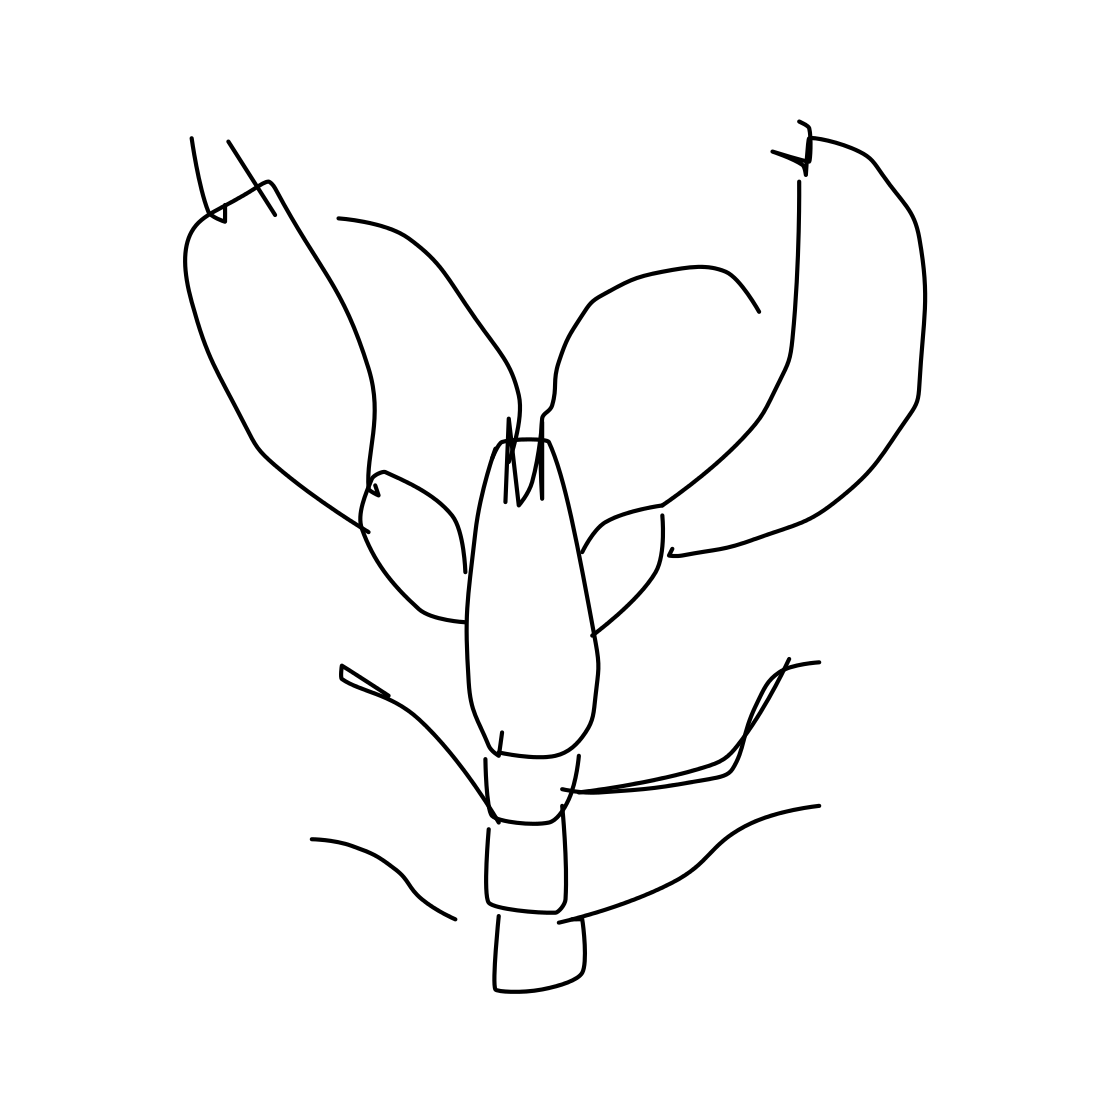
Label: lobster